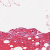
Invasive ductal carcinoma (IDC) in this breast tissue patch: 0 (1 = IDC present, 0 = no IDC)